Question: I'm trying Play 2.4.2 for Scala and I'm not clear whether controllers should be defined as classes or singletons. The docs state:
> A Controller is nothing more than a singleton object that generates
Action values.
However the code sample shows:
'''
class Application extends Controller { ... }
'''
To further complicate things, intellij gives me a warning if I define a class:

However I get a compilation error (but no warning) if I use a singleton:
'''
package controllers
import play.api._
import play.api.mvc._
object Application extends Controller { ... }
'''
> Error:(6, -1) Play 2 Compiler:
/Users/Toby/IdeaProjects/play-scala/conf/routes:6: type Application is
not a member of package controllers
Which approach is correct?
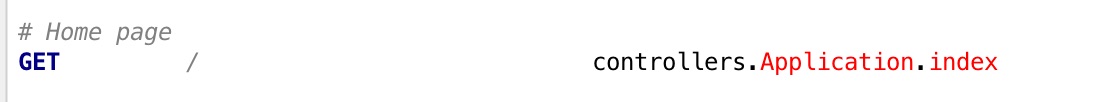
Answer: Your controllers should be objects if you use the static router. The static is the default router in Play 2.4 and has the same behavior from Play 2.3 and before.
You can convert your controllers to classes if you use the injected router which is new in Play 2.4. You need to enable the injected router in your 'build.sbt':
'''
routesGenerator := InjectedRoutesGenerator
'''
the injected router is now the default in Play 2.5